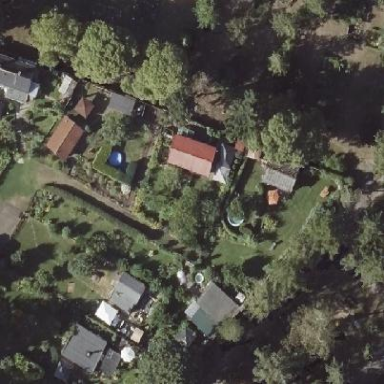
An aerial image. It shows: Plot in the allotments.